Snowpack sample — Loveland Pass, Silver Plume, Colorado, USA (1/12/25, 11:40 AM MST)
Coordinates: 39.66, -105.88
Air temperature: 7 °F
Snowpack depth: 140 cm
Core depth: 10 cm
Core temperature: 41 °F
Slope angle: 11°, slope face: 30°
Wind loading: high
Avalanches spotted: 2
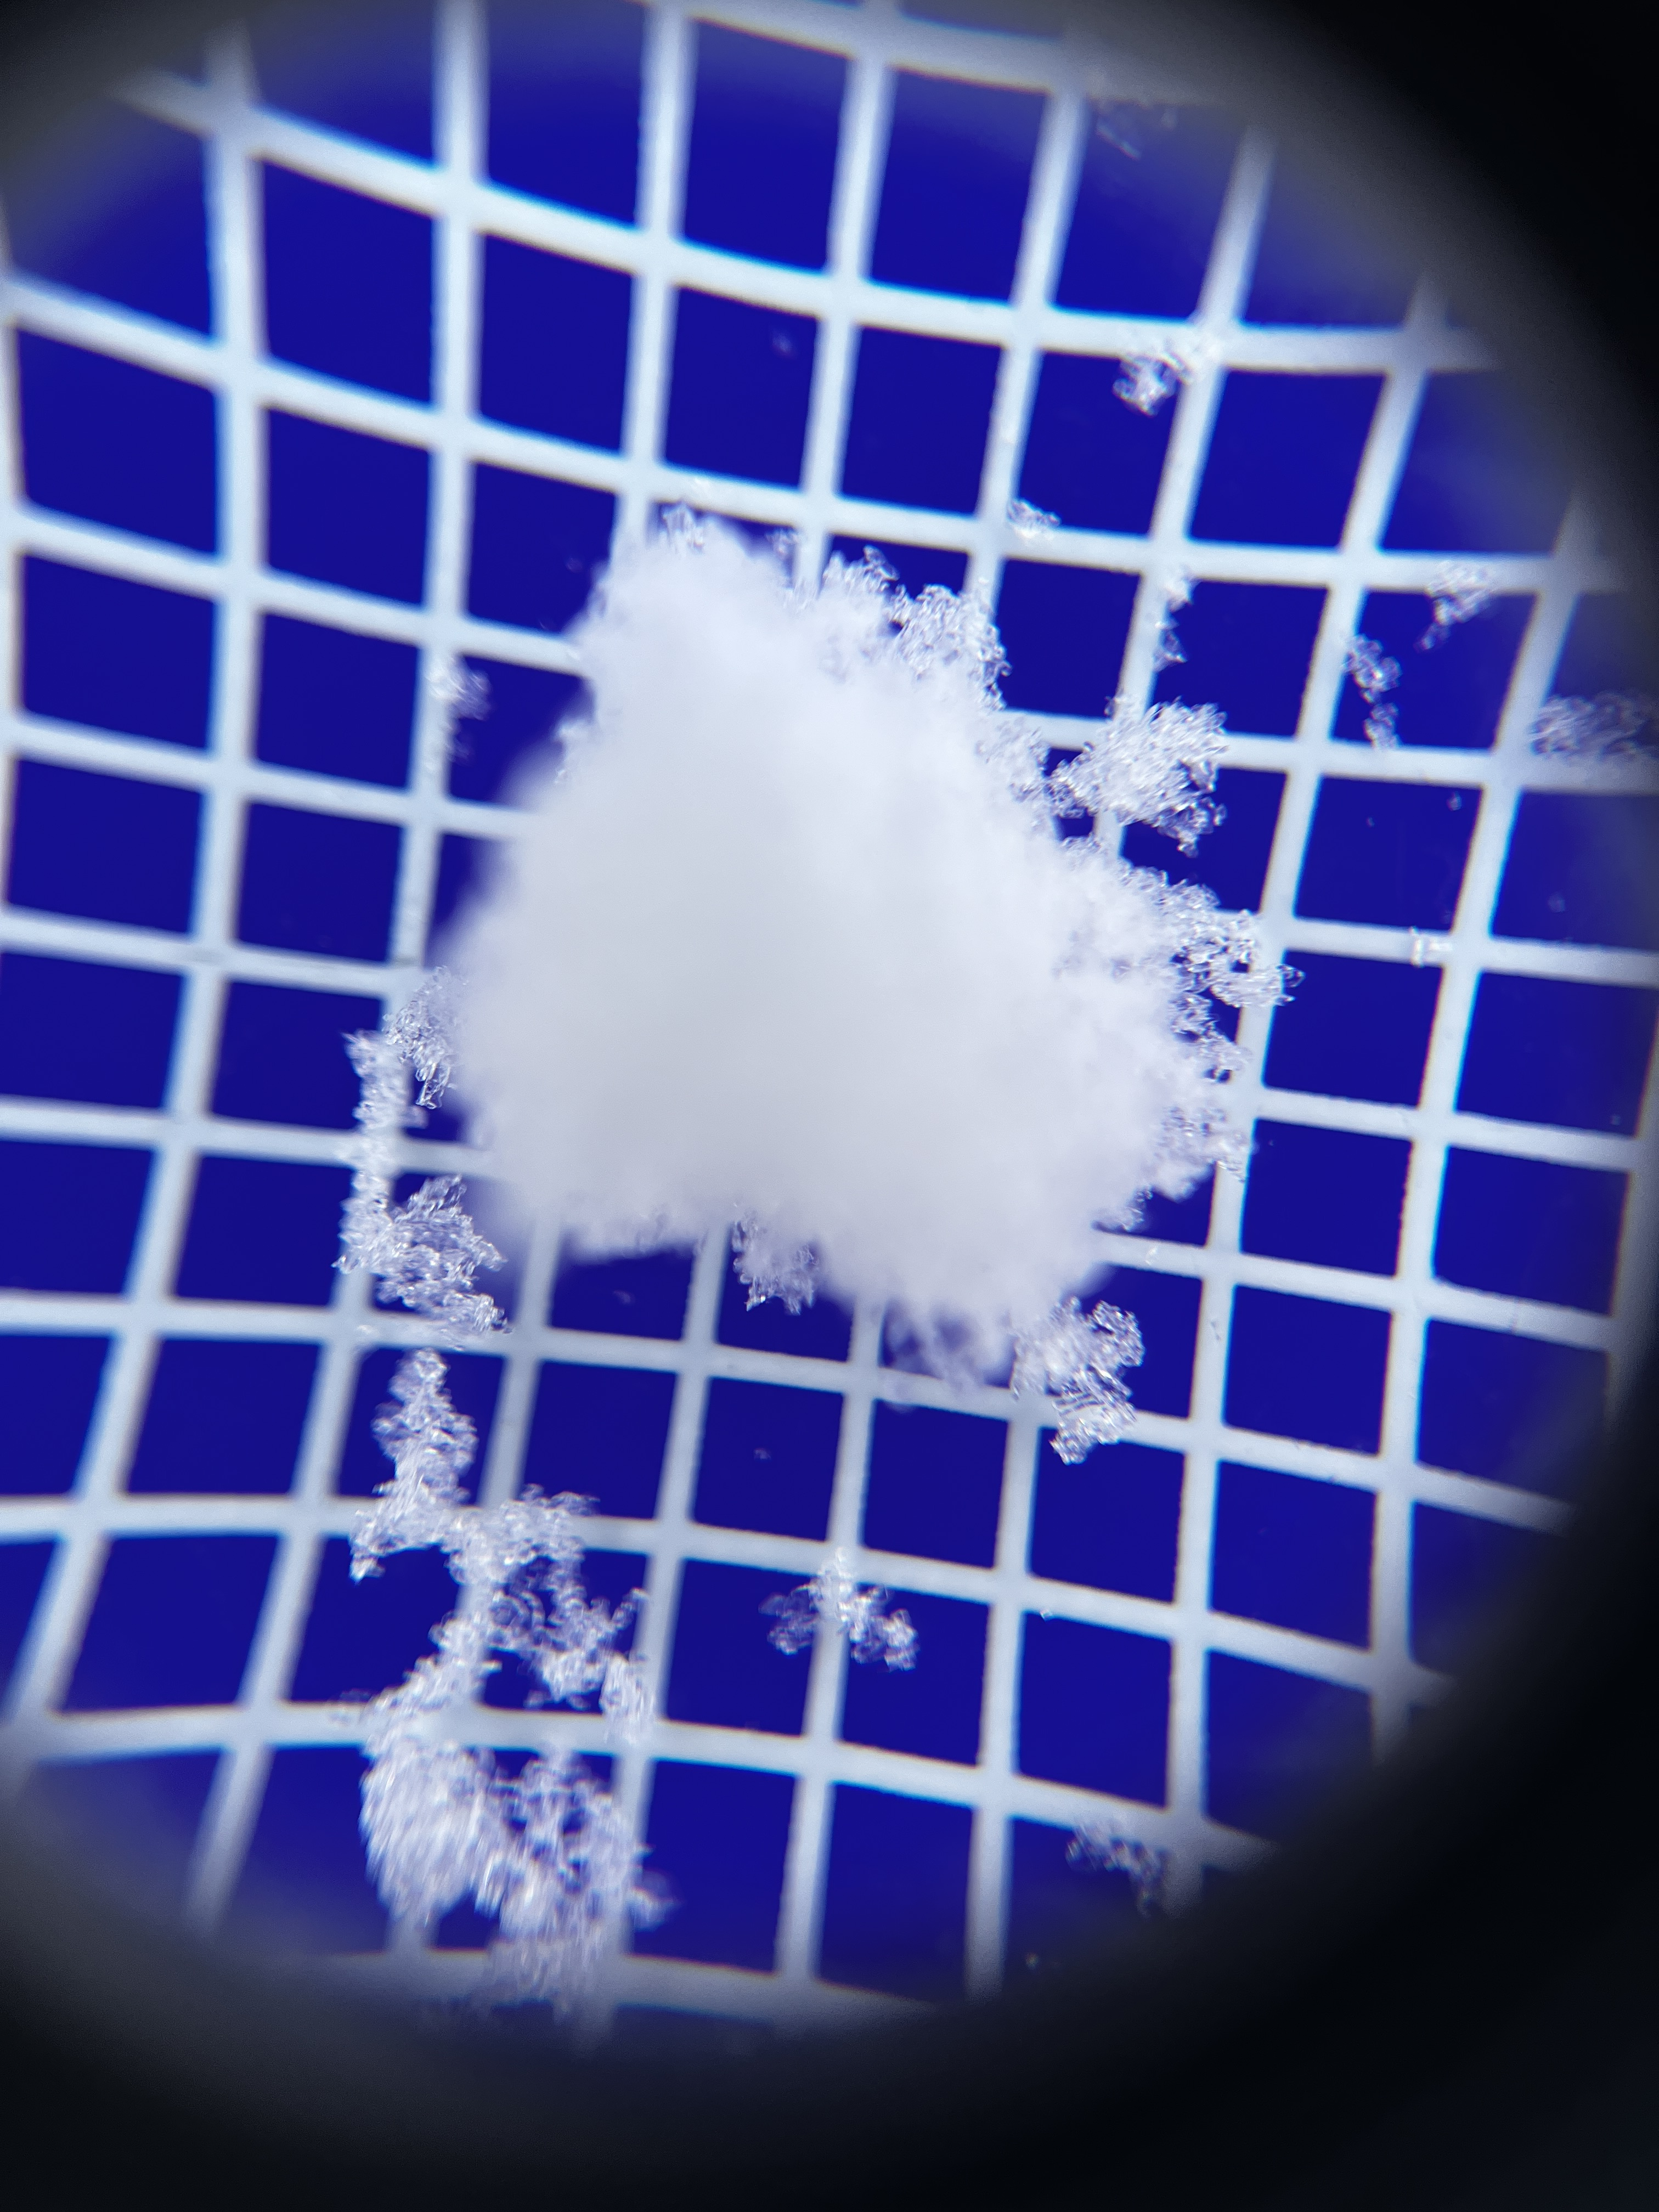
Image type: magnified_profile
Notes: Pilot using slightly modified coring method that took too large segment for snow profile picturing, advised not to use in higher level models. Two avalanche on south face nearby, partially cloudy with light snow in the last 24 hours. Lots of wind loading on eastern features.